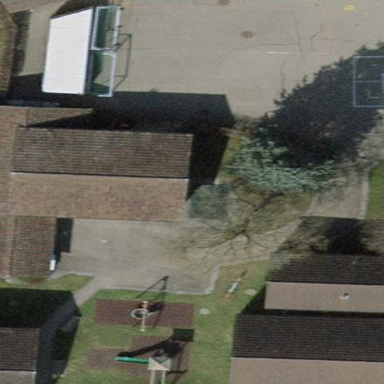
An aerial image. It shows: Kindergarten building.